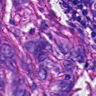
Metastatic tissue present: yes